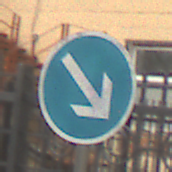
Verkehrszeichen: VorgeschriebeneVorbeifahrtRechts
Umgebung: Outdoor, Urban
Tageszeit: MorningAfternoon
Wetter: Overcast
Licht: Natural
Jahreszeit: NotSpecified
Kontrast: LowContrast